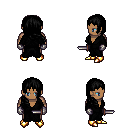
a pixel art fantasy rpg character, male body template, human, dark skin, gray robe, teal pants, black right-swept hairstyle, metal gloves, gold boots, dagger, four views (front, back, left, right), 2x2 character sprite sheet, small pixel art, hard edges, no anti-aliasing